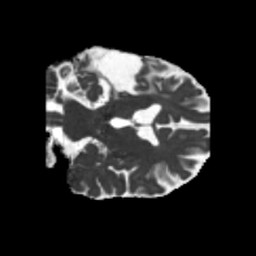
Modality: MD
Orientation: coronal
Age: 58
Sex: male
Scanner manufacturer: siemens
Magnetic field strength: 3 T
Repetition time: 5.25 s
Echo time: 0.08 s